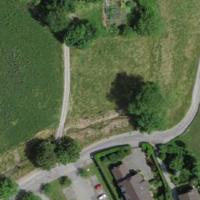
EUNIS habitat code: 52
Species observed at this site:
Rhamnus cathartica